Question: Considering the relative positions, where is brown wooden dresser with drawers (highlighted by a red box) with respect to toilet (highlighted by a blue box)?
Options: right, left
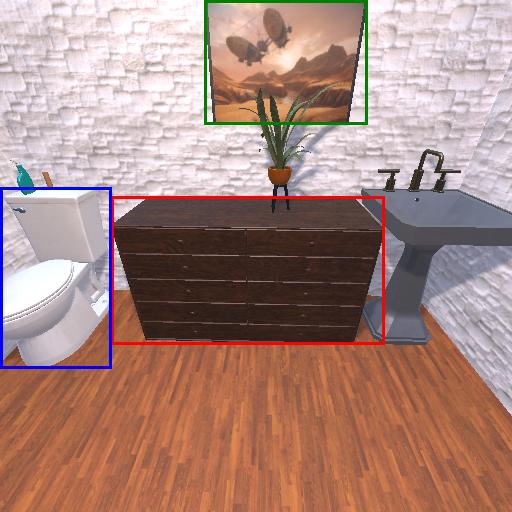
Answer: right